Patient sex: M
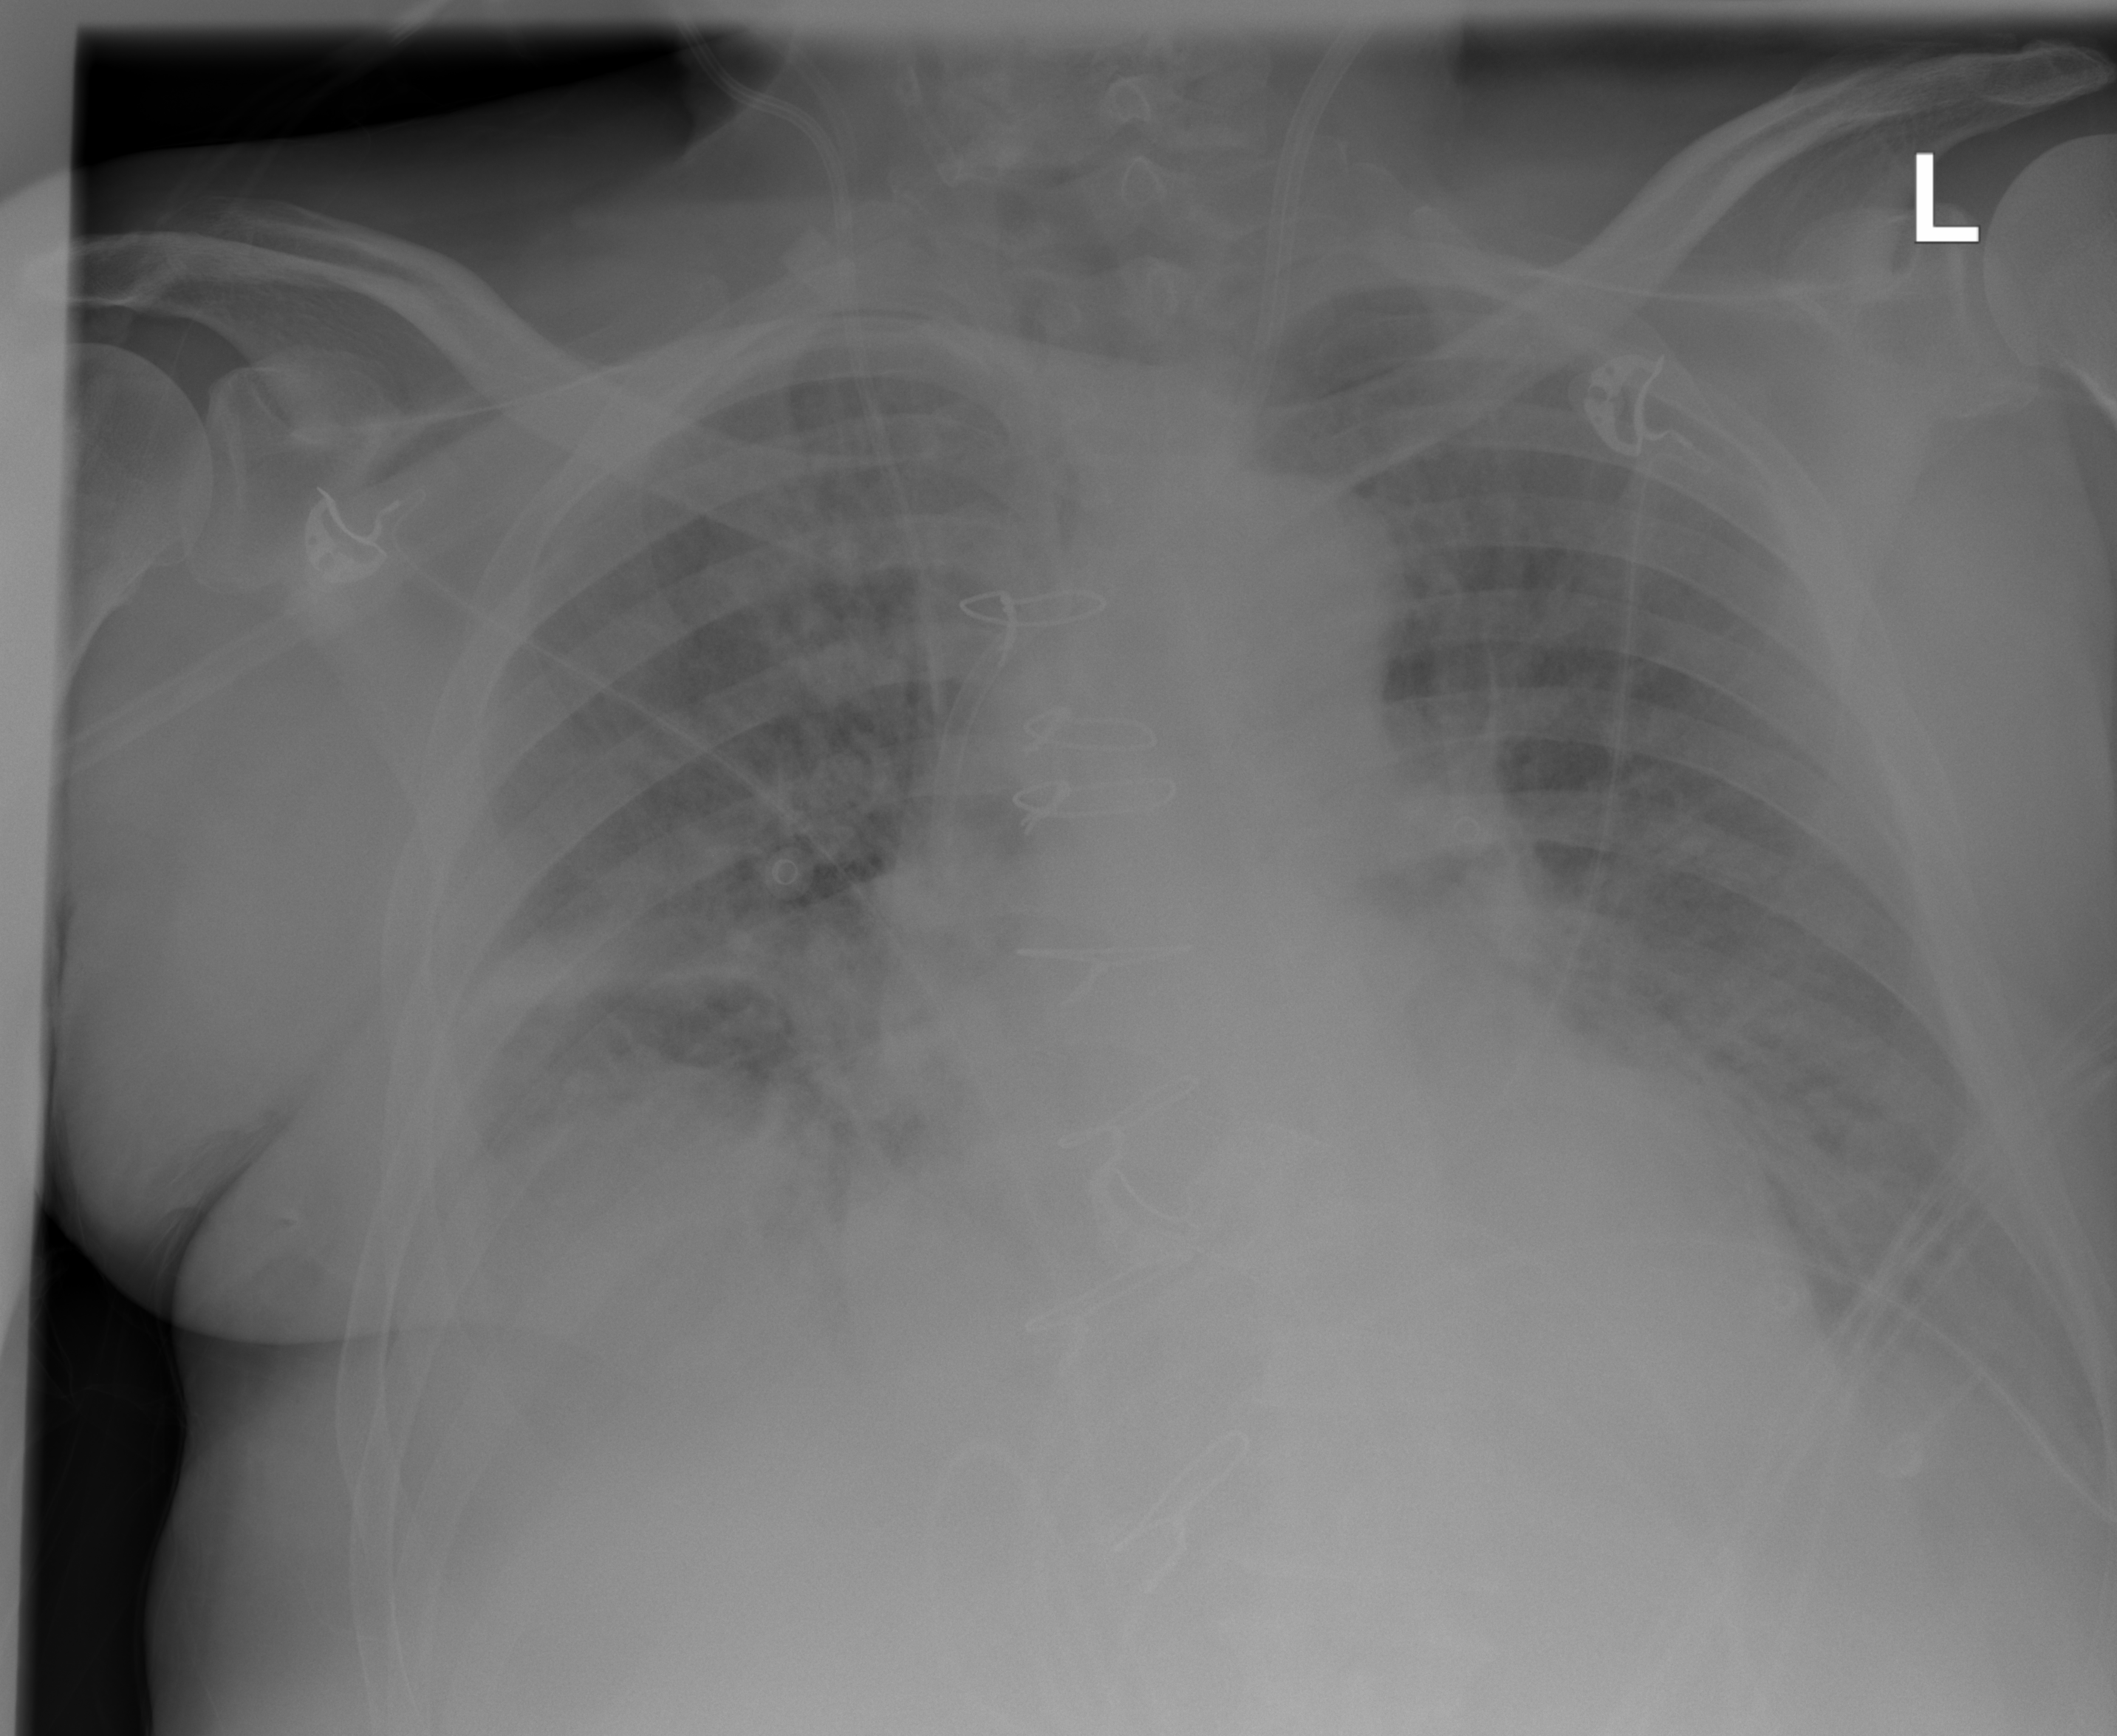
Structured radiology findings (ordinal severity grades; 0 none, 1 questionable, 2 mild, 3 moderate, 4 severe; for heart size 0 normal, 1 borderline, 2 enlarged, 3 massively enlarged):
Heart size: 2
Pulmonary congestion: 2
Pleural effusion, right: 2
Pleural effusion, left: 3
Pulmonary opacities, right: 2
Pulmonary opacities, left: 2
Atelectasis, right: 2
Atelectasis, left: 0